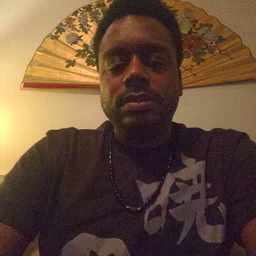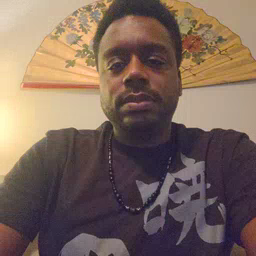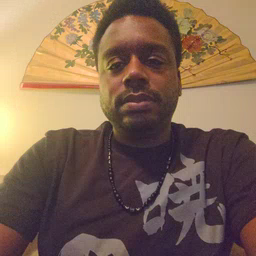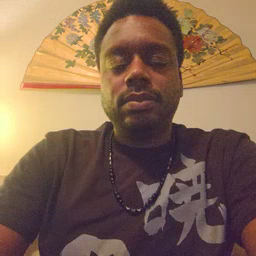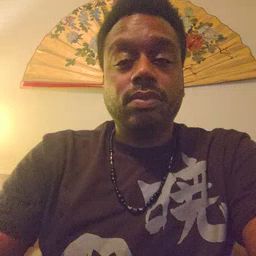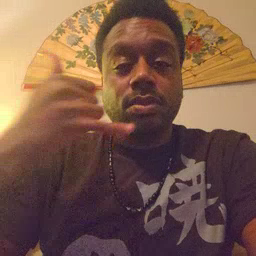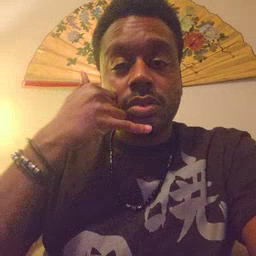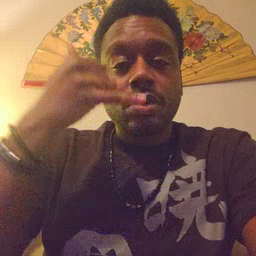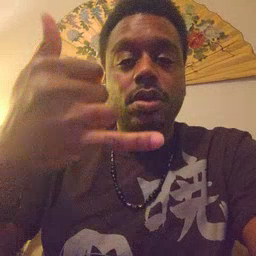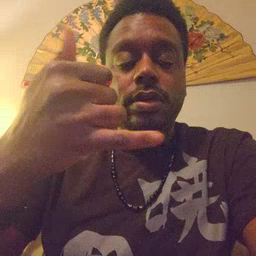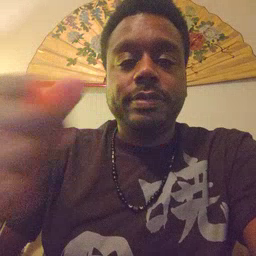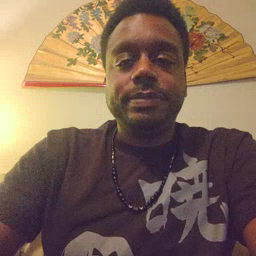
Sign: callonphone